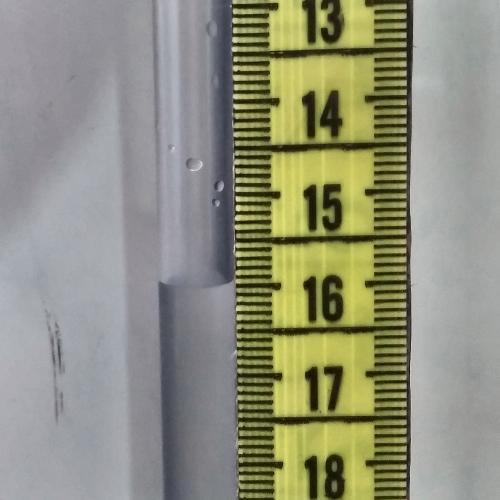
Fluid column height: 16.0 cm